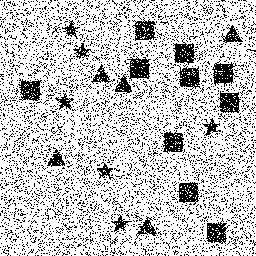
Squares: 10
Triangles: 5
Stars: 6
Total shapes: 21